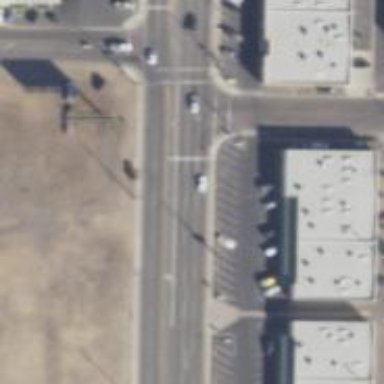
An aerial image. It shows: Solid stop line on the road marking.